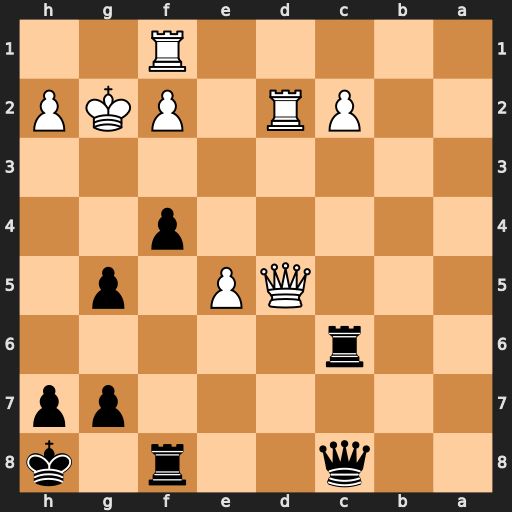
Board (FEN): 2q2r1k/6pp/2r5/3QP1p1/5p2/8/2PR1PKP/5R2
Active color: b
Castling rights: -
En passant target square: -
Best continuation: f3+ Qxf3 Rxf3